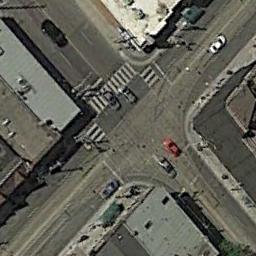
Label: intersection